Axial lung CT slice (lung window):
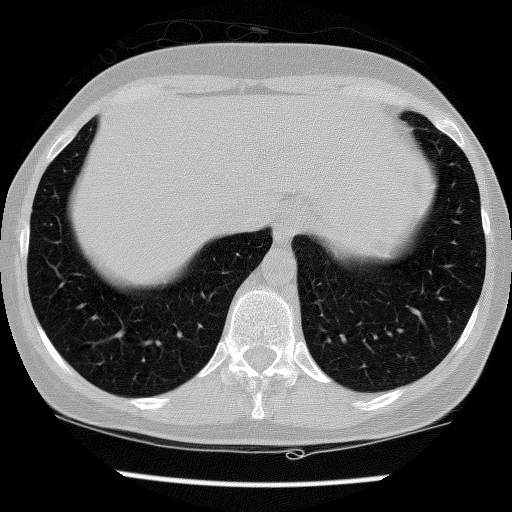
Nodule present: no